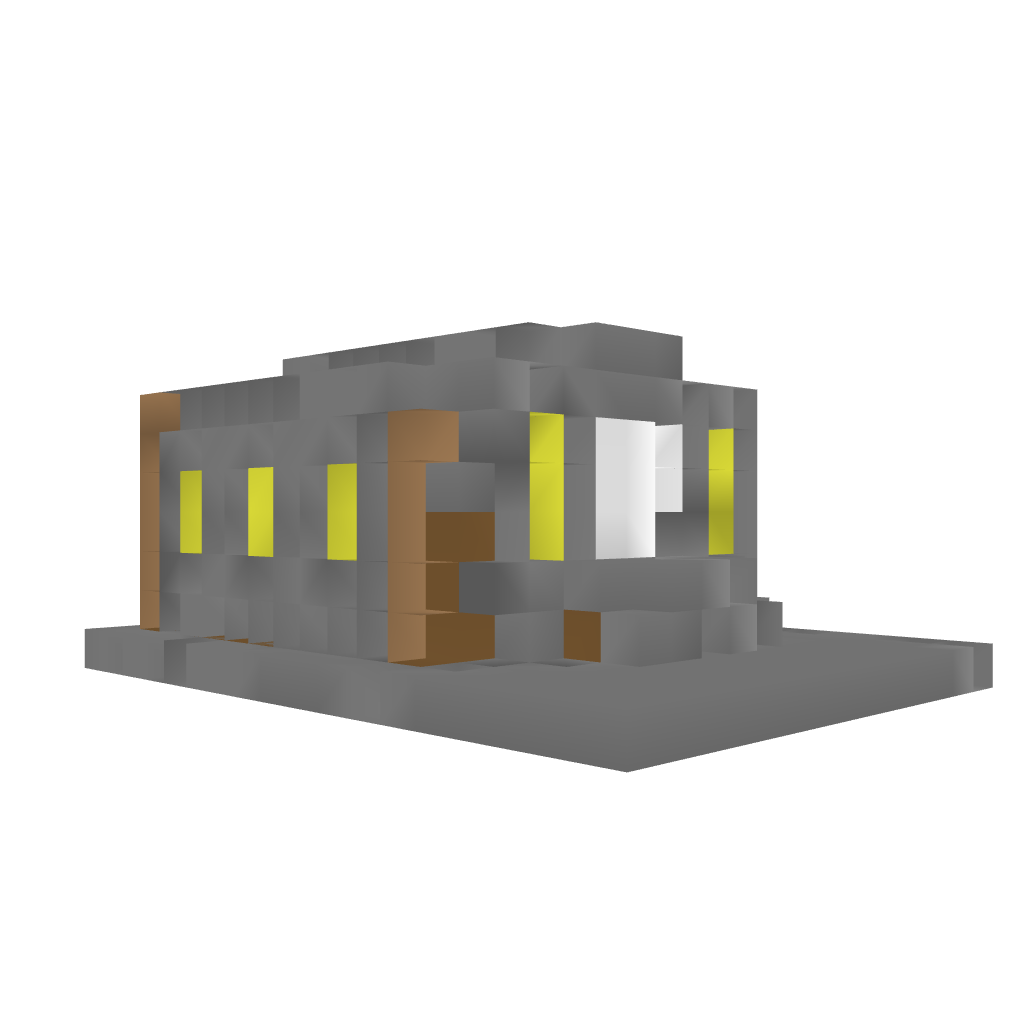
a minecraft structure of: Farm sugarcane good quality